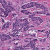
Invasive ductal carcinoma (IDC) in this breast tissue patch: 1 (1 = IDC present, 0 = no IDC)